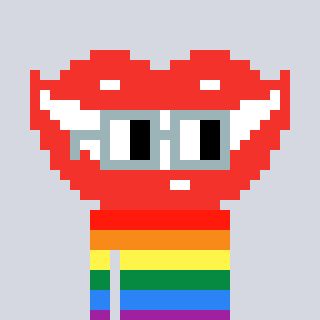
a pixel art character with square dark gray glasses, a smile-shaped head and a teal-colored body on a cool background